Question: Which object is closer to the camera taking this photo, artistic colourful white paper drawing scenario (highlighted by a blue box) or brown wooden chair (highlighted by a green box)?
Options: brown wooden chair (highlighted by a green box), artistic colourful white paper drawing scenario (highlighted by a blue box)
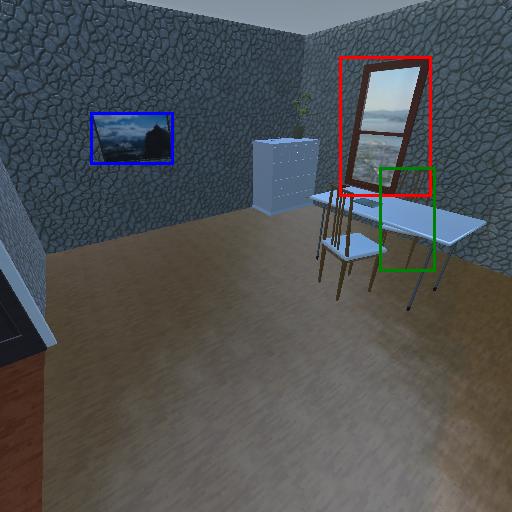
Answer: brown wooden chair (highlighted by a green box)